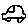
Label: car